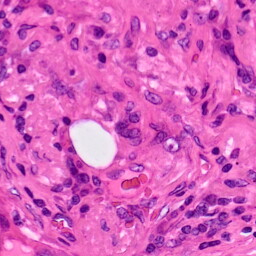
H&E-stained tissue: Lung